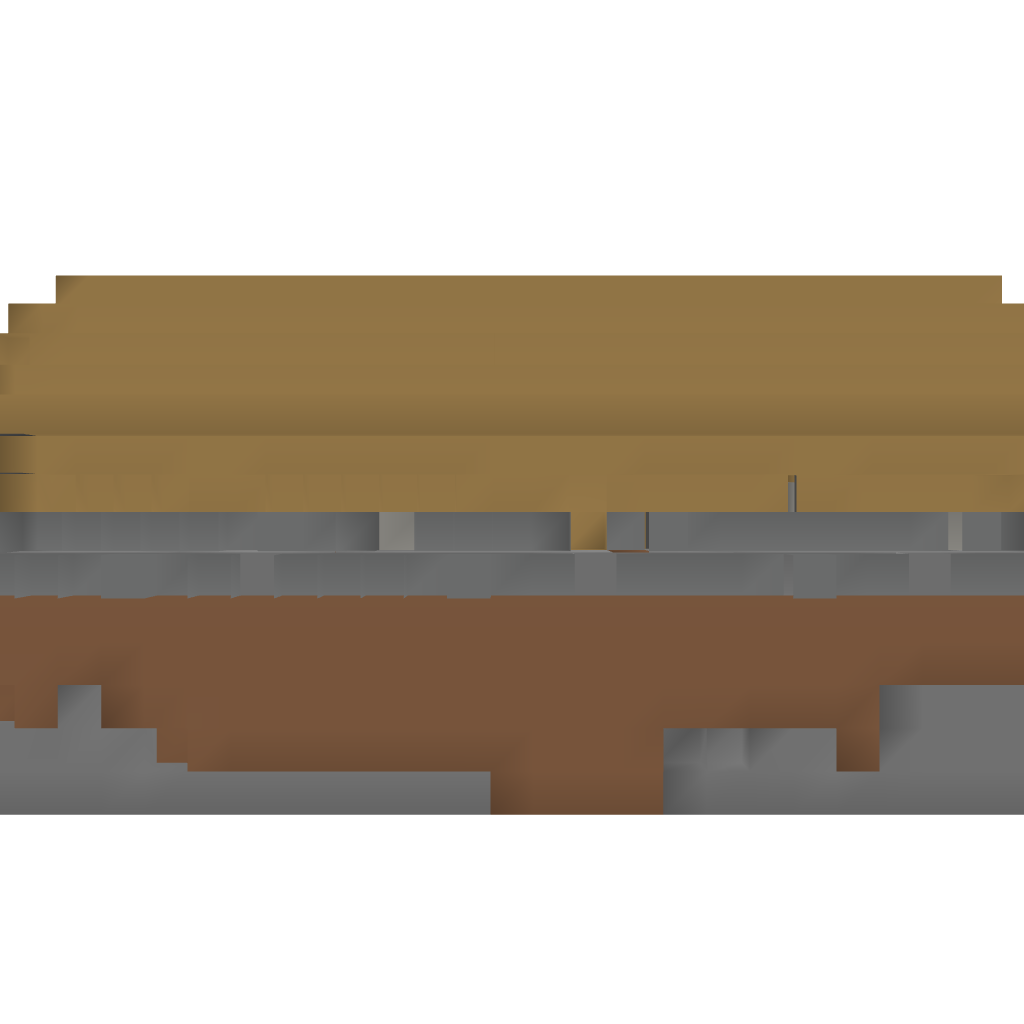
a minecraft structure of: Lovely small house